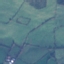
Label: Pasture